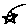
Label: star